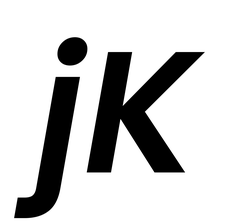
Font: Poppins-SemiBoldItalic